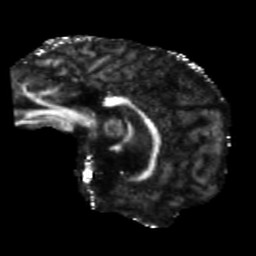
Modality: FA
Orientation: sagittal
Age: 37
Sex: female
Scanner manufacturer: siemens
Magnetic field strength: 3 T
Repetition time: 5.47 s
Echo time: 0.0854 s